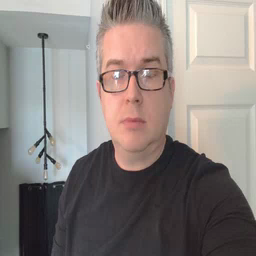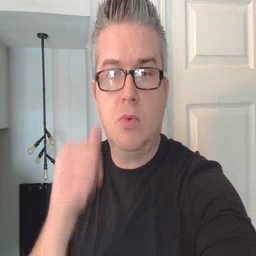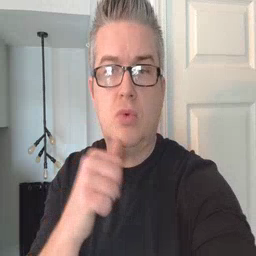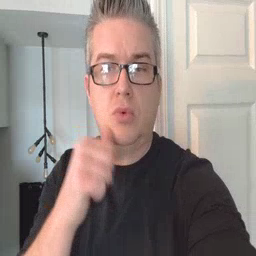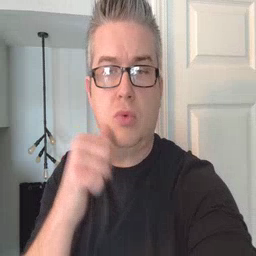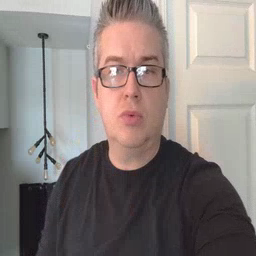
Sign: girl